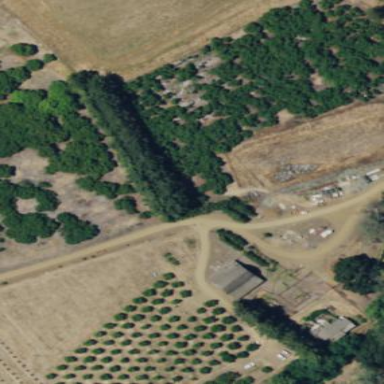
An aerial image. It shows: Orchard.